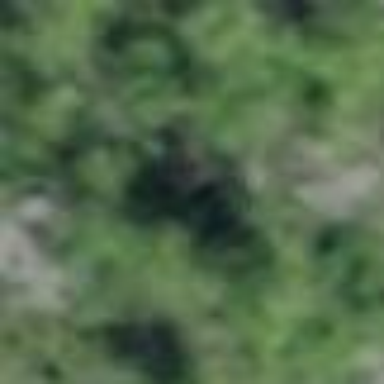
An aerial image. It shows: Forest area.